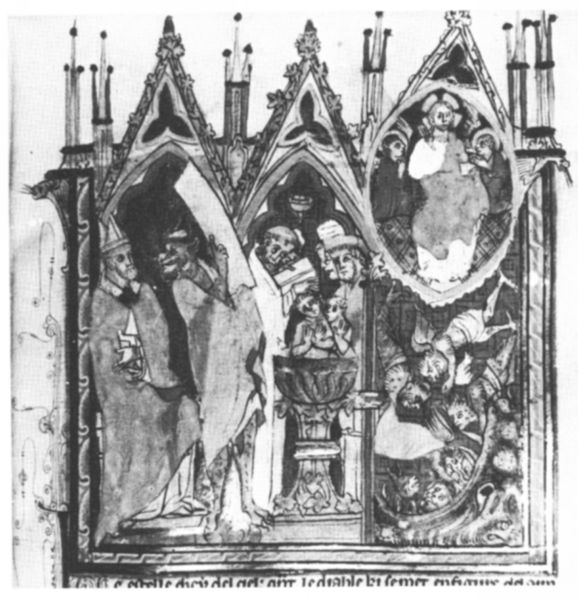
Titel: Abingdon Apokalypse
Institution: London, British Library
Schlagwörter: mann, aquarell, frauen, menschen, frankreich, frau, holz, männer, zeichnung, malerei, architektur, tod, kirche, geistlicher, kelch, kind, gotik, kinder, turm, engel, schrift, papier, graphik, bischof, könig, detail, inschrift, wandmalerei, foto, glaube, becken, druck, altar, kathedrale, buchdruck, pergament, heiligenschein, pfarrer, spitzbögen, christus, jesus, hölle, teufel, versuchung, priester, mönch, heiliger, heilige, fresko, heilig, taufe, maria, gehäuse, gothisch, christentum, tryptichon, maßwerk, taufbecken, mandorla, apostel, buchmalerei, manuskript, illumination, frau mann, toor, geilige